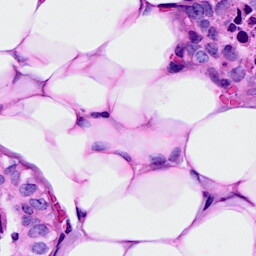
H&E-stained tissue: Breast